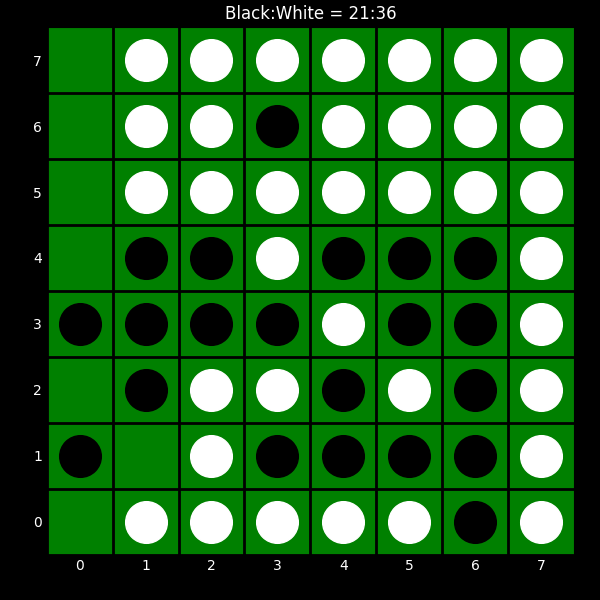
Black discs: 21
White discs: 36